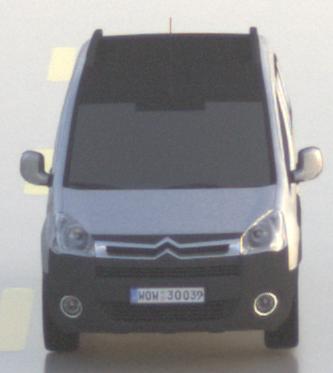
Make: Citroen
Model: Berlingo Kombi VTi 120
Detailed model: Berlingo (II) Kombi
Model produced from: 2009/12
Model produced until: 2012/03
Doors: 5
Color: white
Road condition: wet road
Daytime: sunrise or sunset
Contrast: low contrast